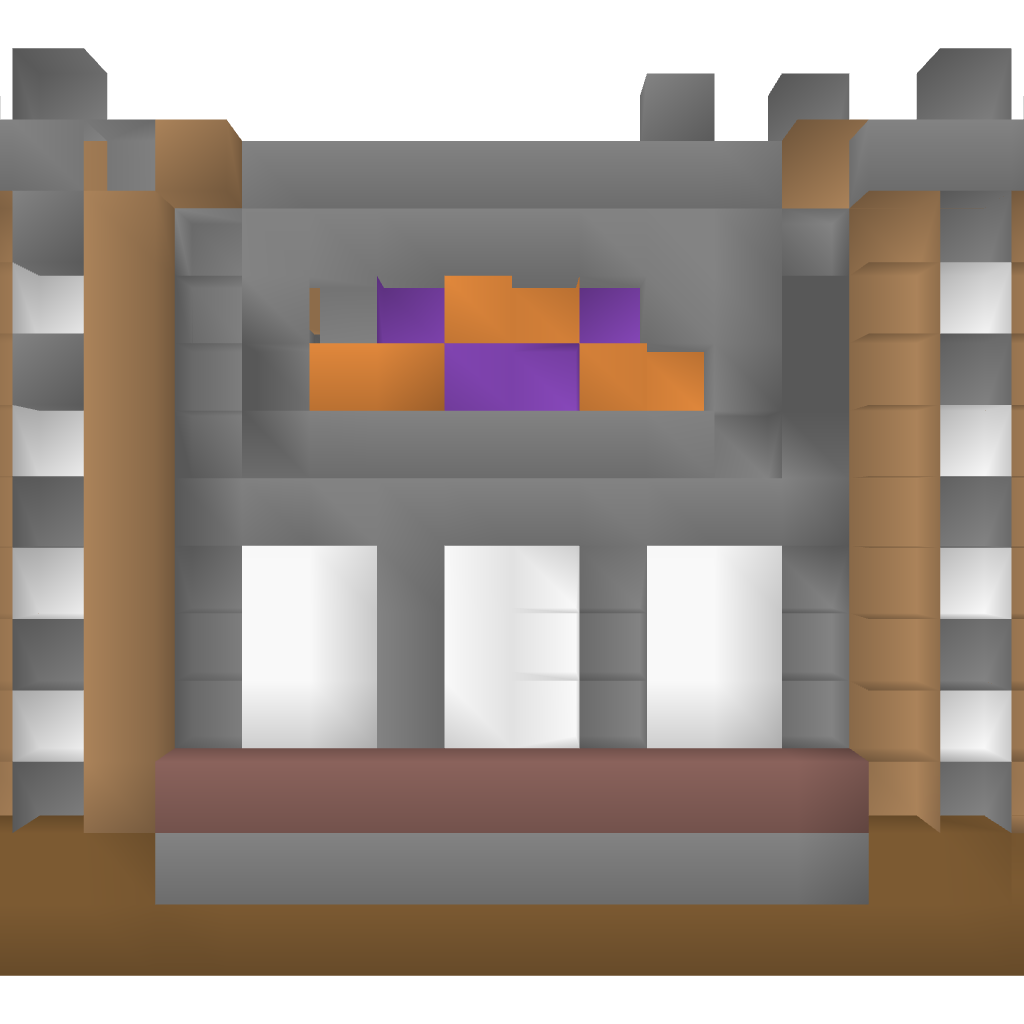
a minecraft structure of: Gatehouse high quality